Chest X-ray:
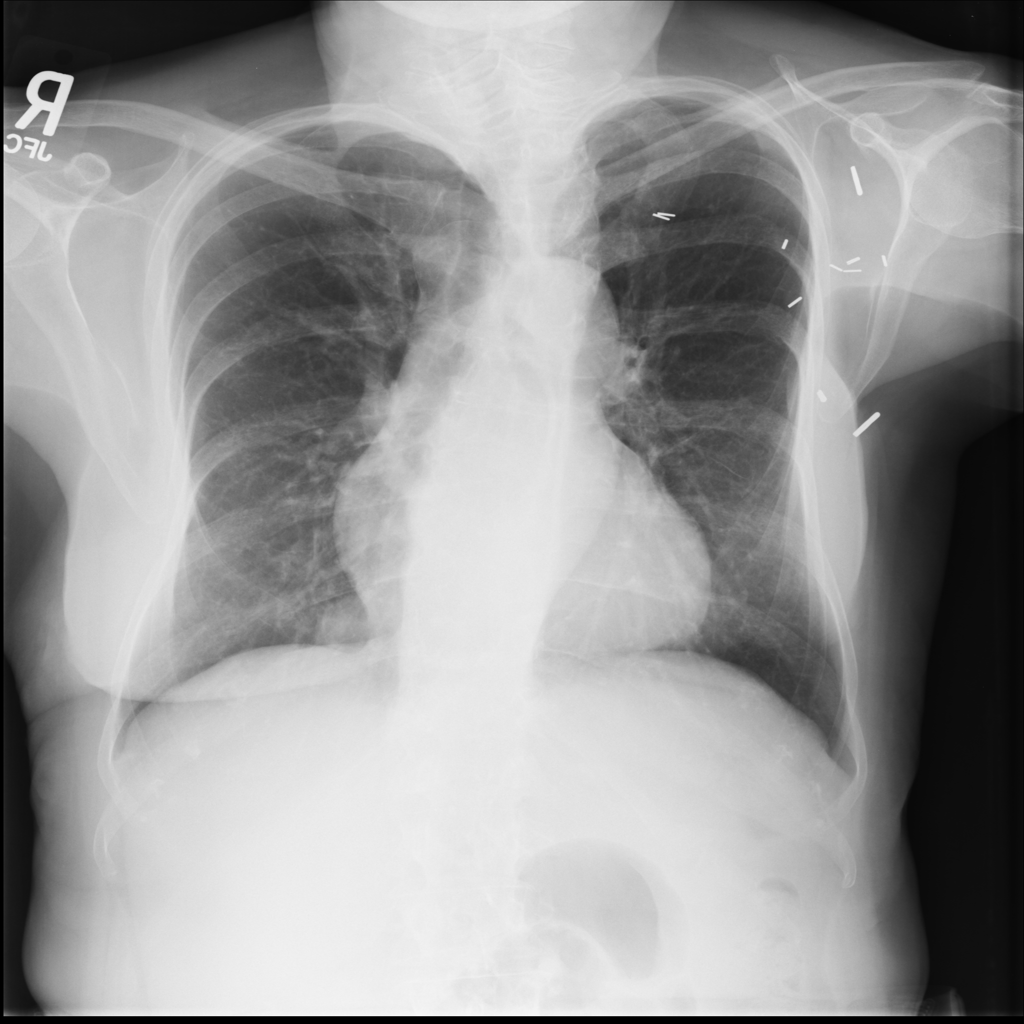
Findings: Nodule
No abnormal finding: no